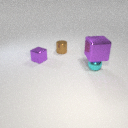
small purple metal cube to the left of small cyan metal sphere